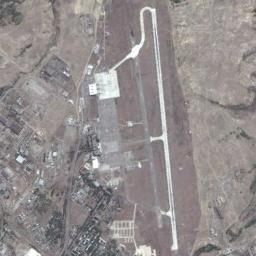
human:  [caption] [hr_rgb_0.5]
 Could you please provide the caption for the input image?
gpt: There is an airport between the open place and many buildings .

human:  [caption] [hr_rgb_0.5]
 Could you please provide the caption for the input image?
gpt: There are two crossing runways here .

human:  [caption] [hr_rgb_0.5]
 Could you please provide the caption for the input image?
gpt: An airport with a runway and many buildings is surrounded by a residential area and brown farmland .

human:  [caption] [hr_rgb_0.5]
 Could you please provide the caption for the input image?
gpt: An airport with some runways and an open area in the vacant lot and some villages beside .

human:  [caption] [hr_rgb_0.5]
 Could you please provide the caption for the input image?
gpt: The road is straight  at the airport .